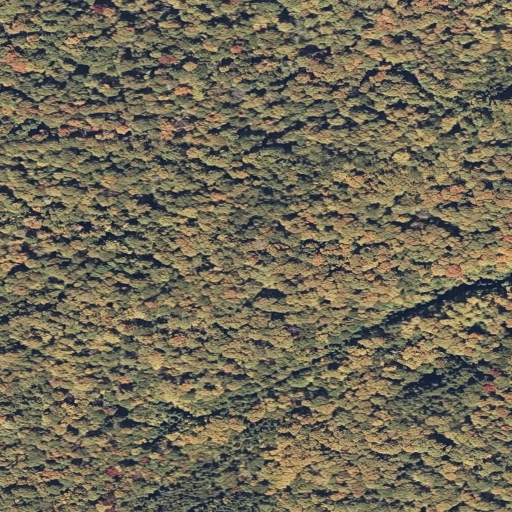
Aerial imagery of ridge(s) in Maine named Narrow Ridge containing only deciduous forest